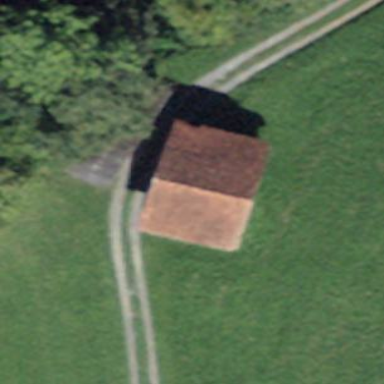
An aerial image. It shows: Barn.